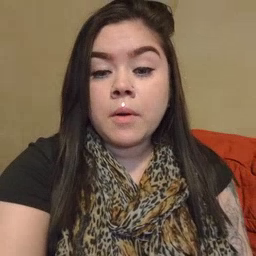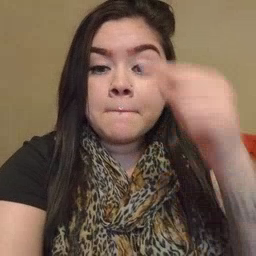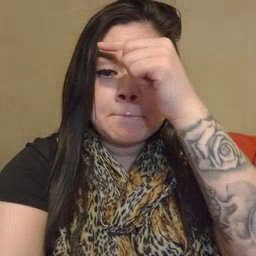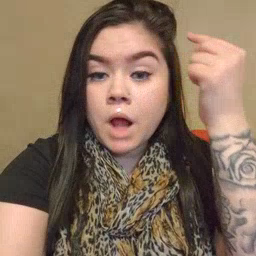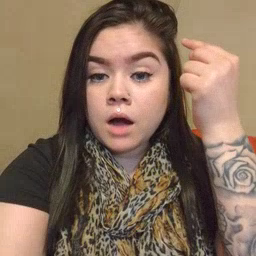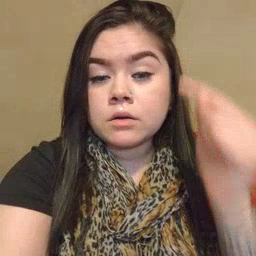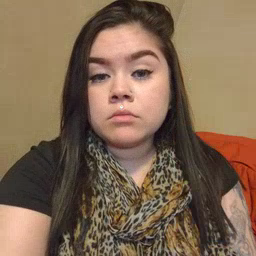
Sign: black